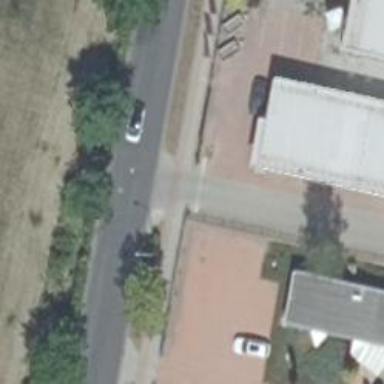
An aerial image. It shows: Asphalt footway with cycleway on the opposite side.